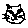
Label: cat